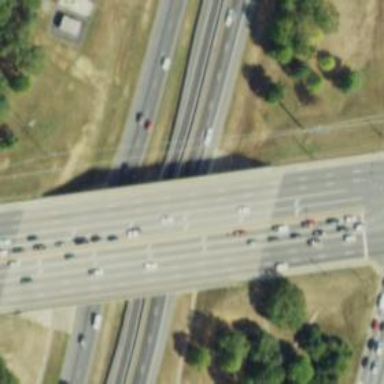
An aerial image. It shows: Primary highway on asphalt bridge.